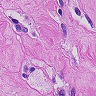
Metastatic tissue present: yes